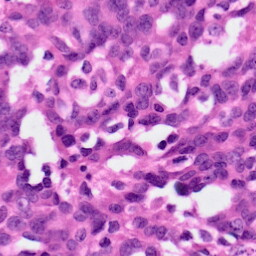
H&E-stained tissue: Ovarian